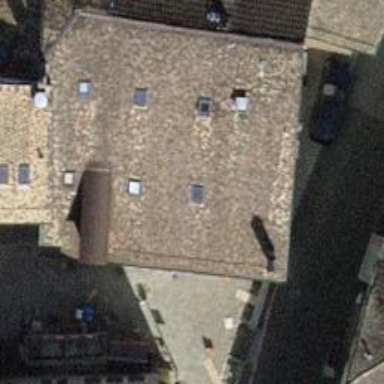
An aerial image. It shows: Restaurant.